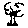
Label: tree